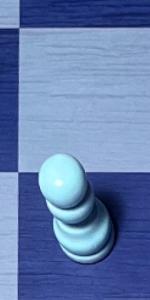
Label: Pawn_White